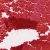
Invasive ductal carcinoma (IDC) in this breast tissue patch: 0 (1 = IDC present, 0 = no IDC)